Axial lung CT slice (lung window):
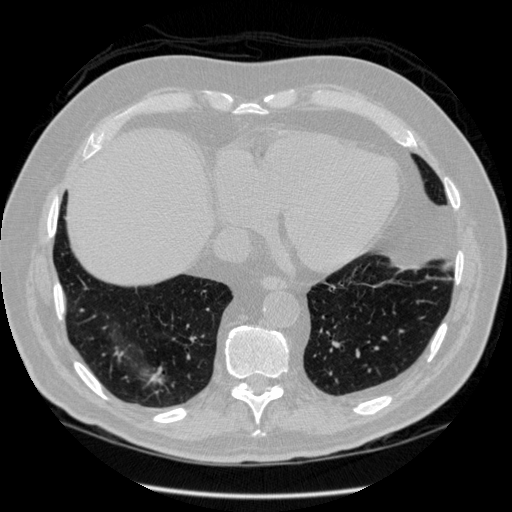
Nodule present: no